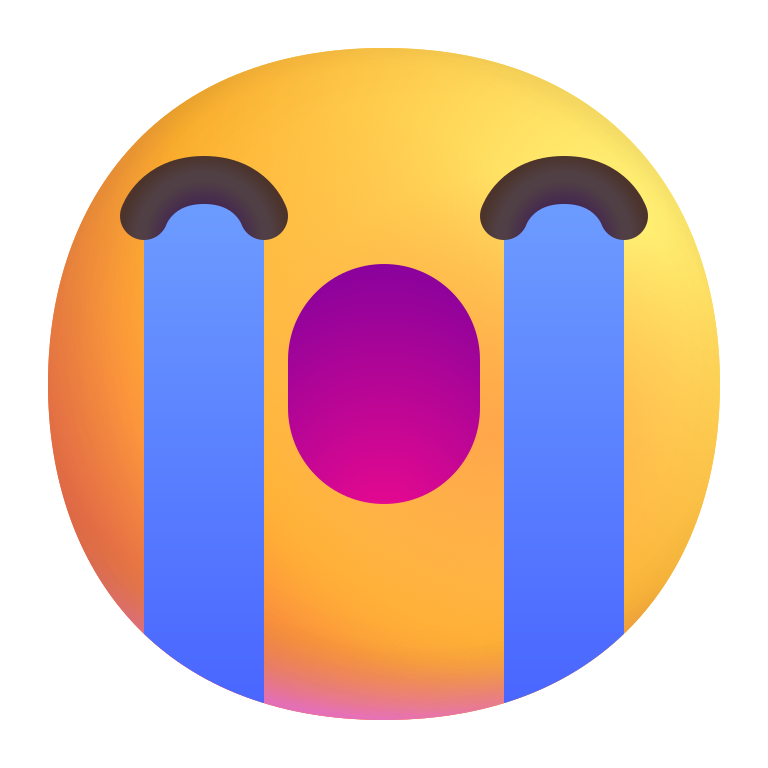
loudly crying face color